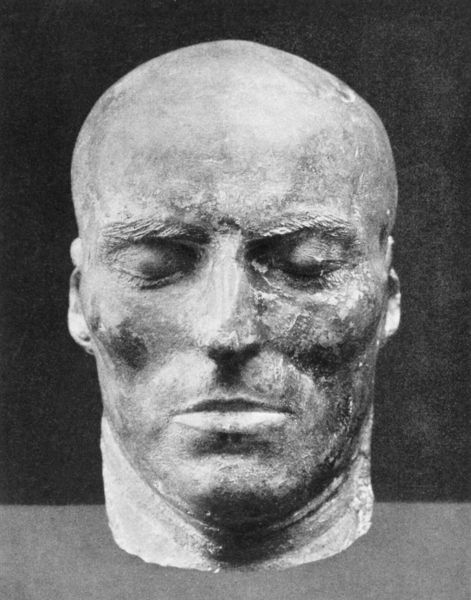
Titel: Friedrich Schiller (Totenmaske)
Künstler: Ludwig Klauer
Institution: Weimar, Schillerhaus
Schlagwörter: kopf, mann, weiß, grau, haar, hintergrund, mund, nase, ohr, schwarz, alt, augen, gesicht, historie, stein, tot, hals, augenbrauen, kinn, lippen, ohren, ton, wangen, brauen, büste, glatze, mimik, plastik, nachdenken, geschlossen, wimpern, foto, maske, markant, photo, wangenknochen, gips, männerkopf, abdruck, totenmaske, abguss, berühmt, häßlich, emann, gipsmaske